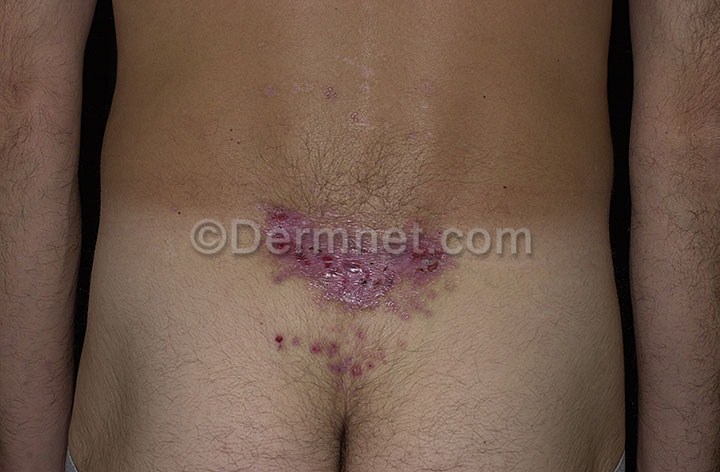
Disease: Bullous Disease Photos